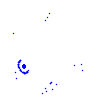
Particle: kaon